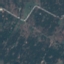
Land use / land cover: PermanentCrop